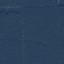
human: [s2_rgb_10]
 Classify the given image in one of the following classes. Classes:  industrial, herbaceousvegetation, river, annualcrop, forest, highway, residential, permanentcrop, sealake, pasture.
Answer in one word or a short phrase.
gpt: Forest